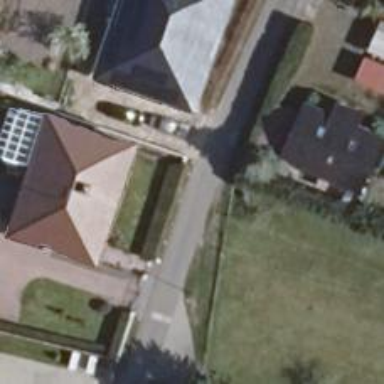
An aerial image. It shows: Paved residential road.